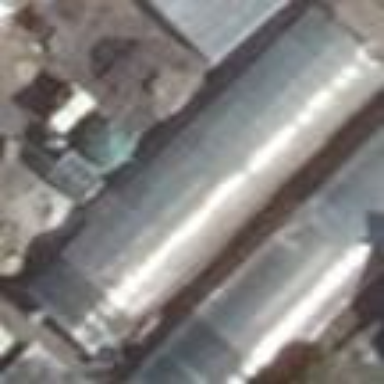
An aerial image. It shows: Greenhouse.